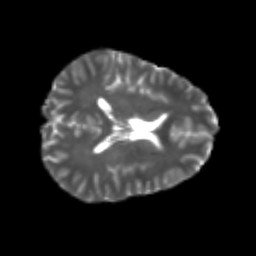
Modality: T2w
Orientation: axial
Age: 23
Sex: male
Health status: healthy
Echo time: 0.074 s